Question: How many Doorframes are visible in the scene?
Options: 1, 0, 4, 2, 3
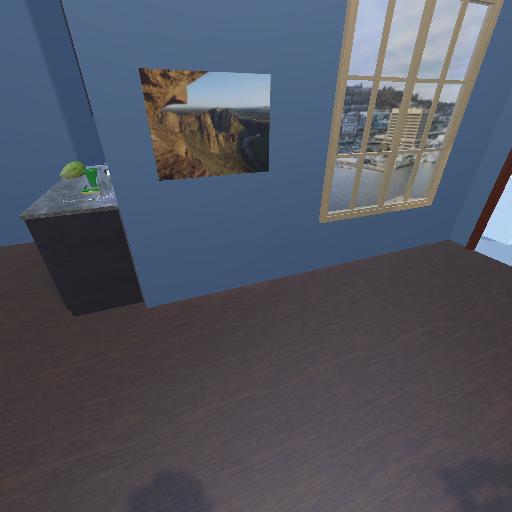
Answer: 1